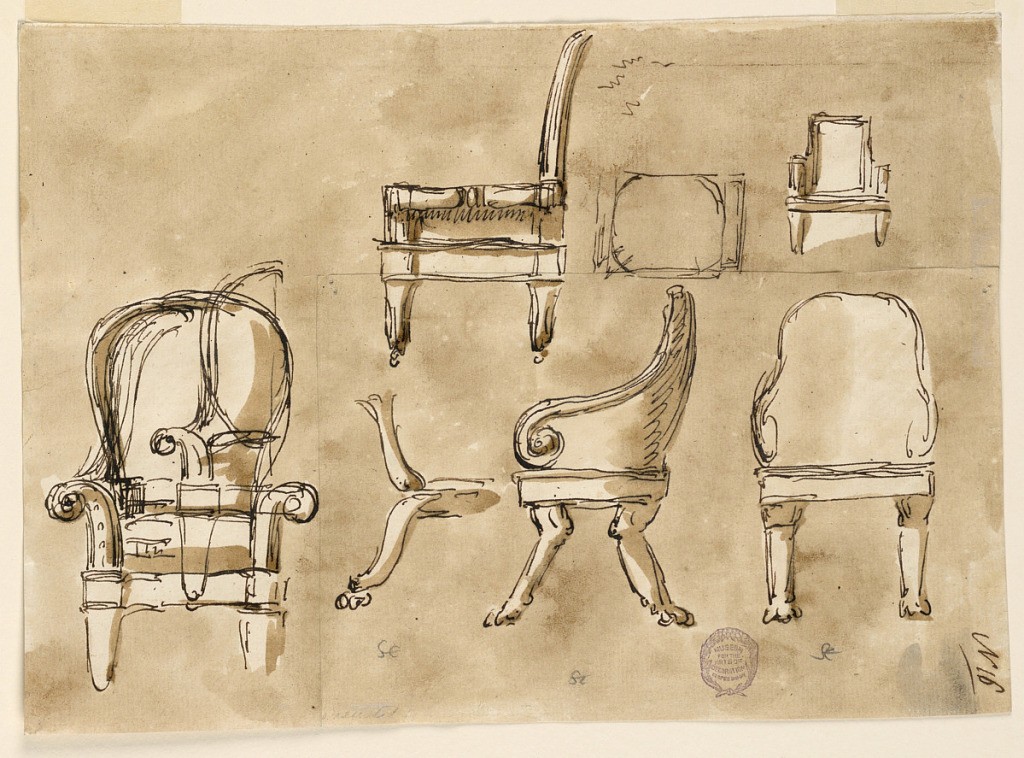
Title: Chairs
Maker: Giuseppe Barberi, Italian, 1746–1809
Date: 1780–90
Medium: Pen and brown ink, brush and brown wash, on off-white laid paper, lined
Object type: Drawing
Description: Below, at left: sketch of an armchair with two different suggestions for the back, and another sketch of the left half of another project drawn over it. At right: an armchair, with the back at right and the legs cut off. Further right: plan of a seat, small sketch of an armchair.